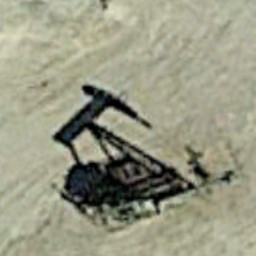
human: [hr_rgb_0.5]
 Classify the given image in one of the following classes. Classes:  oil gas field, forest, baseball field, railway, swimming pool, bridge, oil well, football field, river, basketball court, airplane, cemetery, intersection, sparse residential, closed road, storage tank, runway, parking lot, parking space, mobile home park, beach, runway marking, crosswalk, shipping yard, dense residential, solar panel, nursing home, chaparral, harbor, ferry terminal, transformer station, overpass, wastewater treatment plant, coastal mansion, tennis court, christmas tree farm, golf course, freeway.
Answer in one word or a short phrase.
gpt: oil well